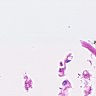
Metastatic tissue present: no